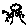
Label: tree